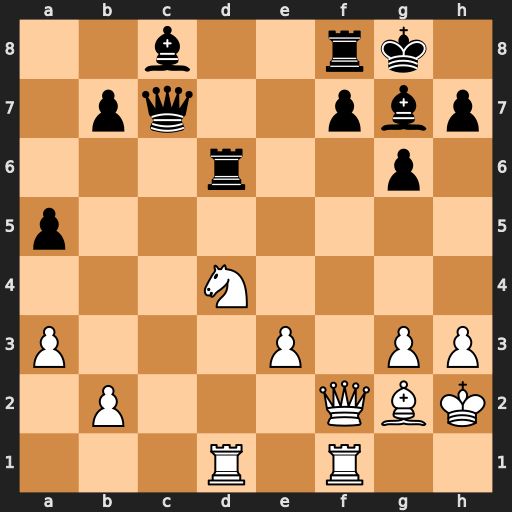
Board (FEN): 2b2rk1/1pq2pbp/3r2p1/p7/3N4/P3P1PP/1P3QBK/3R1R2
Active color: w
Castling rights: -
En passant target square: -
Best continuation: Nb5 Rxd1 Nxc7